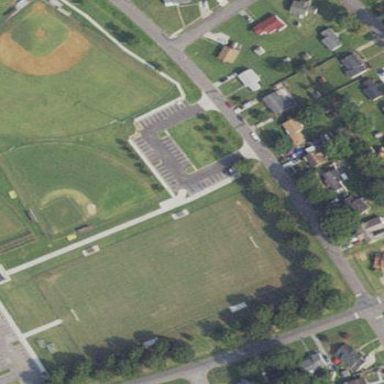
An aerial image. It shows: Chain link fence surrounding baseball pitch.